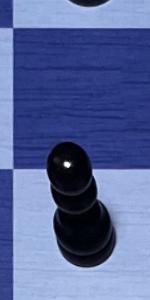
Label: Pawn_Black